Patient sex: F
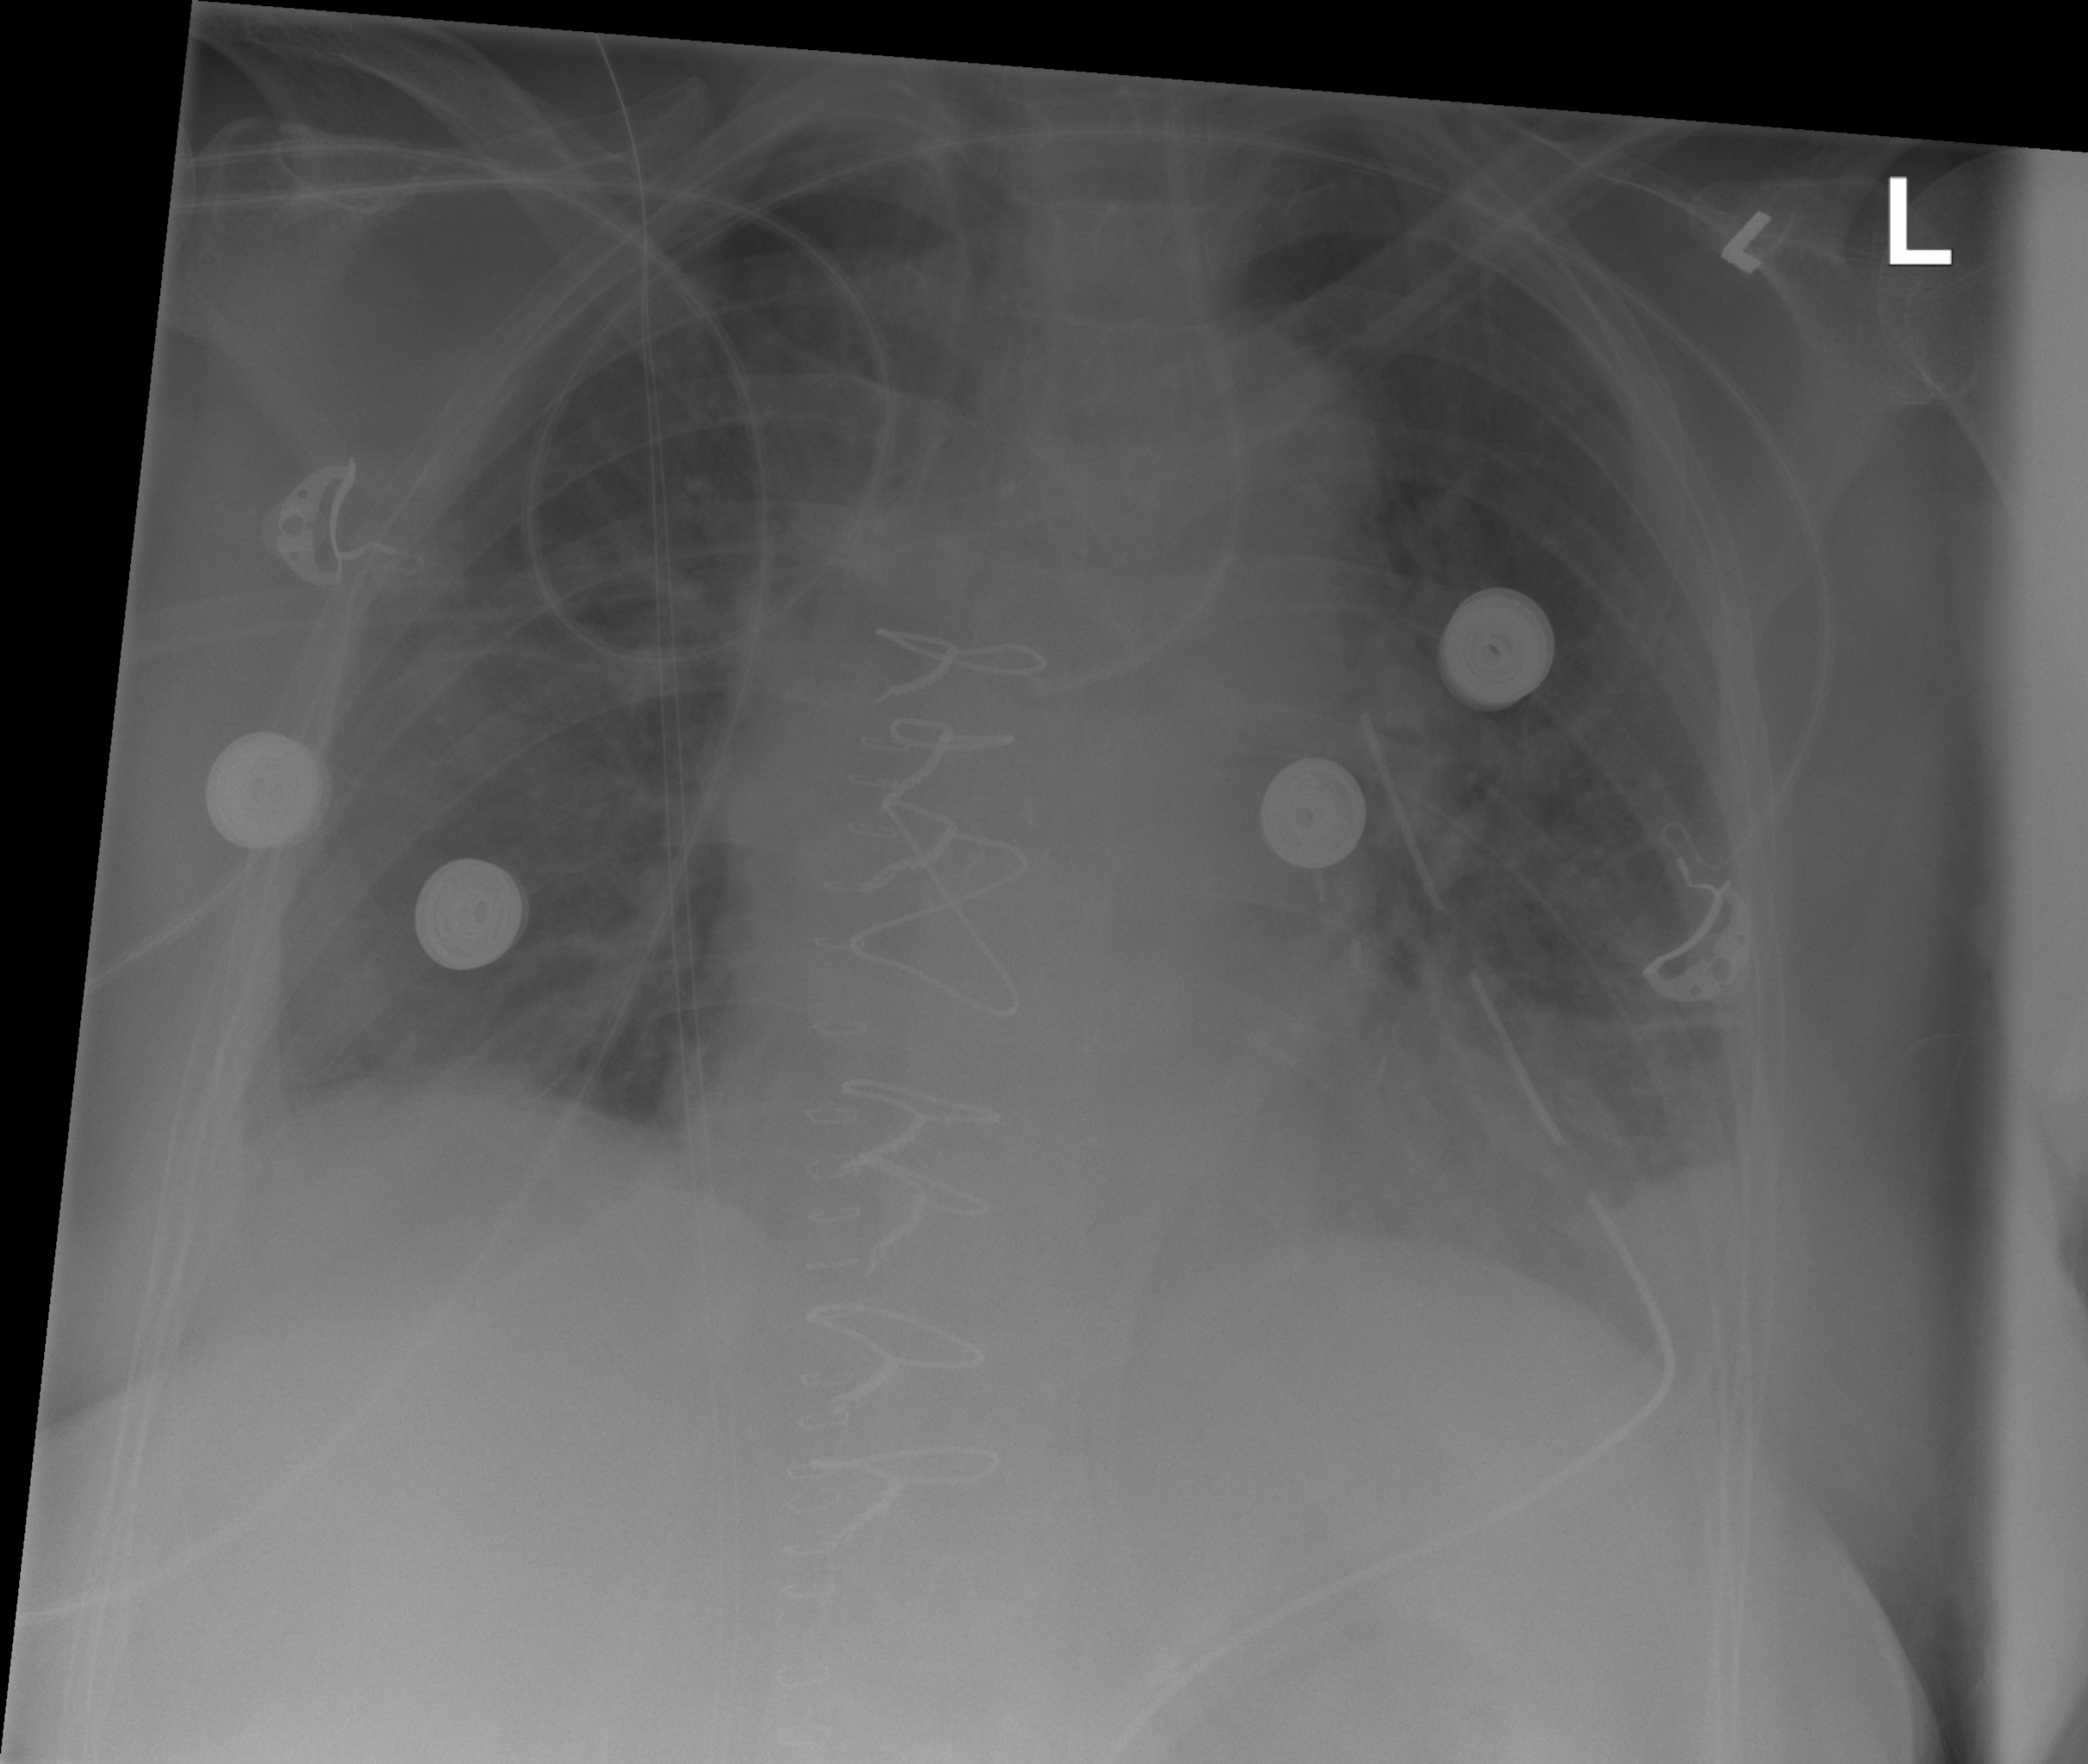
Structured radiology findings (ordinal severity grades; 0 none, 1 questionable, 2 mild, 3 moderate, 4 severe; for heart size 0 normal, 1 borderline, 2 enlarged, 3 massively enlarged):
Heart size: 2
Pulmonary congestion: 0
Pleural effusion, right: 1
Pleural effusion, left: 1
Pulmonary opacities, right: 0
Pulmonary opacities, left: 0
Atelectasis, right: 1
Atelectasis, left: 1